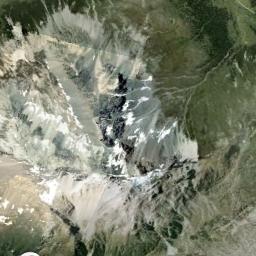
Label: snowberg